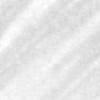
Label: change